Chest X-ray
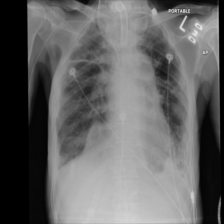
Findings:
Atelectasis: negative
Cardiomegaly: negative
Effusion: negative
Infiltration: positive
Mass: negative
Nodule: negative
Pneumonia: negative
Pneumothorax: negative
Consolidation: negative
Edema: negative
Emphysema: negative
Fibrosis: negative
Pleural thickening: negative
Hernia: negative